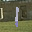
Label: 1